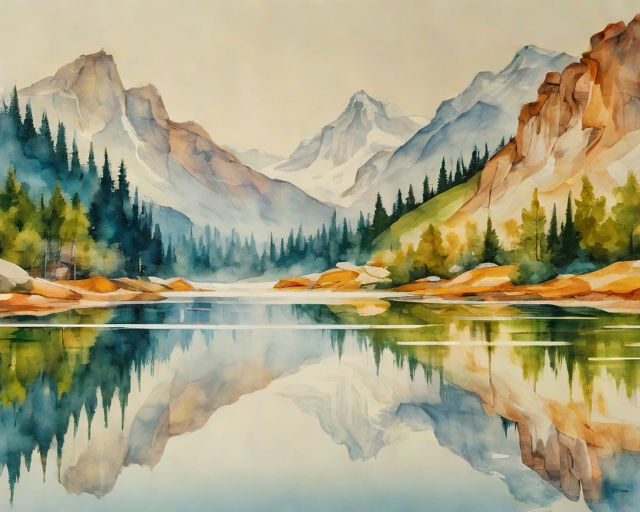
Category: Get Well